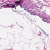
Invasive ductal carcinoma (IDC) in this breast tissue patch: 0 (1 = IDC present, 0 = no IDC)